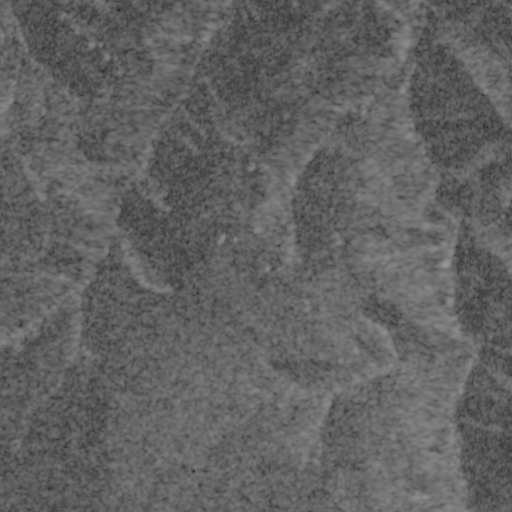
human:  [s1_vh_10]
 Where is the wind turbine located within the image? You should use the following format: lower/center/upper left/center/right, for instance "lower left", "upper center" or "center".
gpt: The wind turbine is located in the upper left of the image.
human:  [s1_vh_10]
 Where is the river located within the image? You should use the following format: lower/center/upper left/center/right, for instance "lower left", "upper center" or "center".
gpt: The river is located in the right of the image.
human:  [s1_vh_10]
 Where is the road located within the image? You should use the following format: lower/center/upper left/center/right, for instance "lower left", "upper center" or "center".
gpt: The road is located in the left of the image.
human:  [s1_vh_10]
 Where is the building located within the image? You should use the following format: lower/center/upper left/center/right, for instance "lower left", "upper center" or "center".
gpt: The building is located in the lower left of the image.
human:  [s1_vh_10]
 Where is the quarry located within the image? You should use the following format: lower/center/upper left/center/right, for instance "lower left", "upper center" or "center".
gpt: There is no quarry in the image.

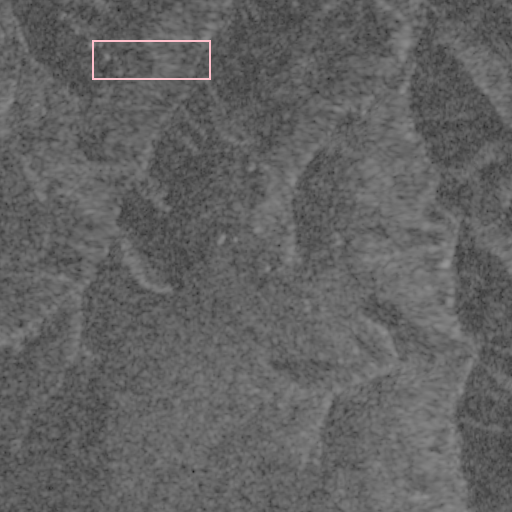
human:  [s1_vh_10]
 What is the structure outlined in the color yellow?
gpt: There is no yellow outline.
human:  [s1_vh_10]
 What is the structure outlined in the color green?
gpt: There is no structure outlined in green.